Question:
'''
import java.awt.*;
import javax.swing.*;
public class Program {
public static JButton button;
public static void main(String args[]){
JFrame win=new JFrame("title");
win.setVisible(true);
win.setSize(500,500);
win.setLayout(new FlowLayout());
win.setDefaultCloseOperation(JFrame.EXIT_ON_CLOSE);
ImageIcon i=new ImageIcon("icon.png");
button=new JButton("hello",i);
win.add(button);
button.setToolTipText("click me");
}
}
'''
When I run the file , I just get the text "hello" on the button but no image.
(This image was downloaded from <URL>
The image is stored in the project src file.
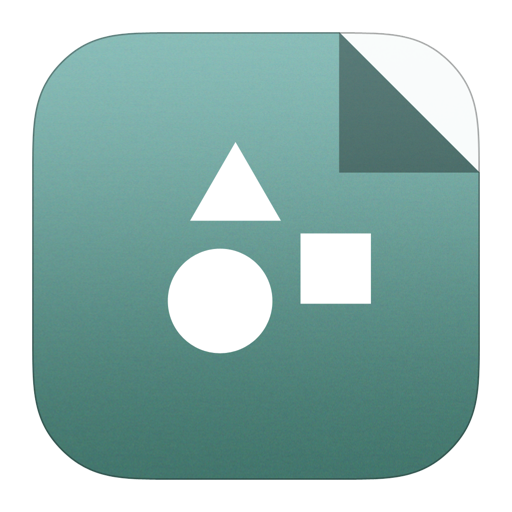
Answer: try this:
ImageIcon i=new ImageIcon("src/icon.png");